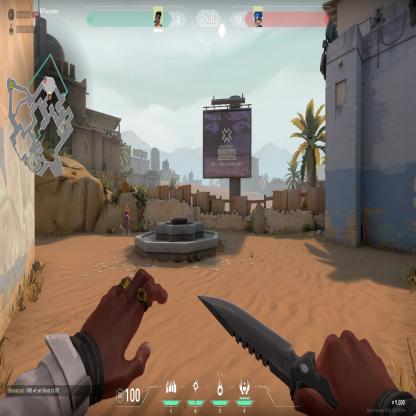
Label: enemy